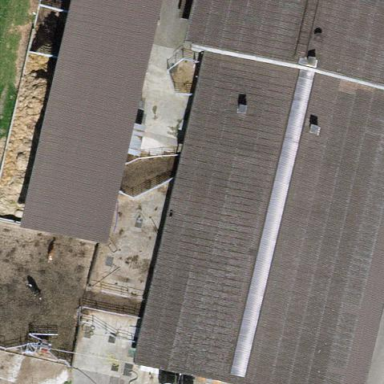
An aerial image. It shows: Farm auxiliary building.